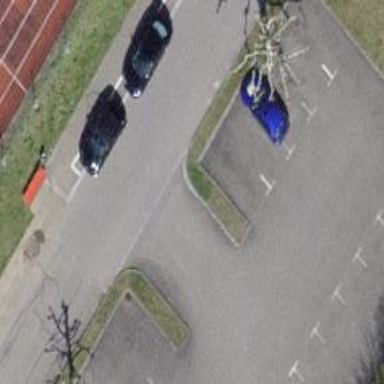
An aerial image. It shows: Road serving as parking aisle.